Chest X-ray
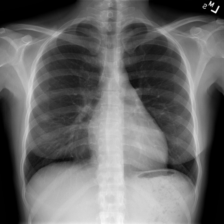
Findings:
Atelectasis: negative
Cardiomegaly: negative
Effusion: negative
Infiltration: negative
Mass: negative
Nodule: negative
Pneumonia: negative
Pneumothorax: negative
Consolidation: negative
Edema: negative
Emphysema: negative
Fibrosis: negative
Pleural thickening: negative
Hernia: negative